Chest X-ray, AP view. Patient: 33 years old, sex M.
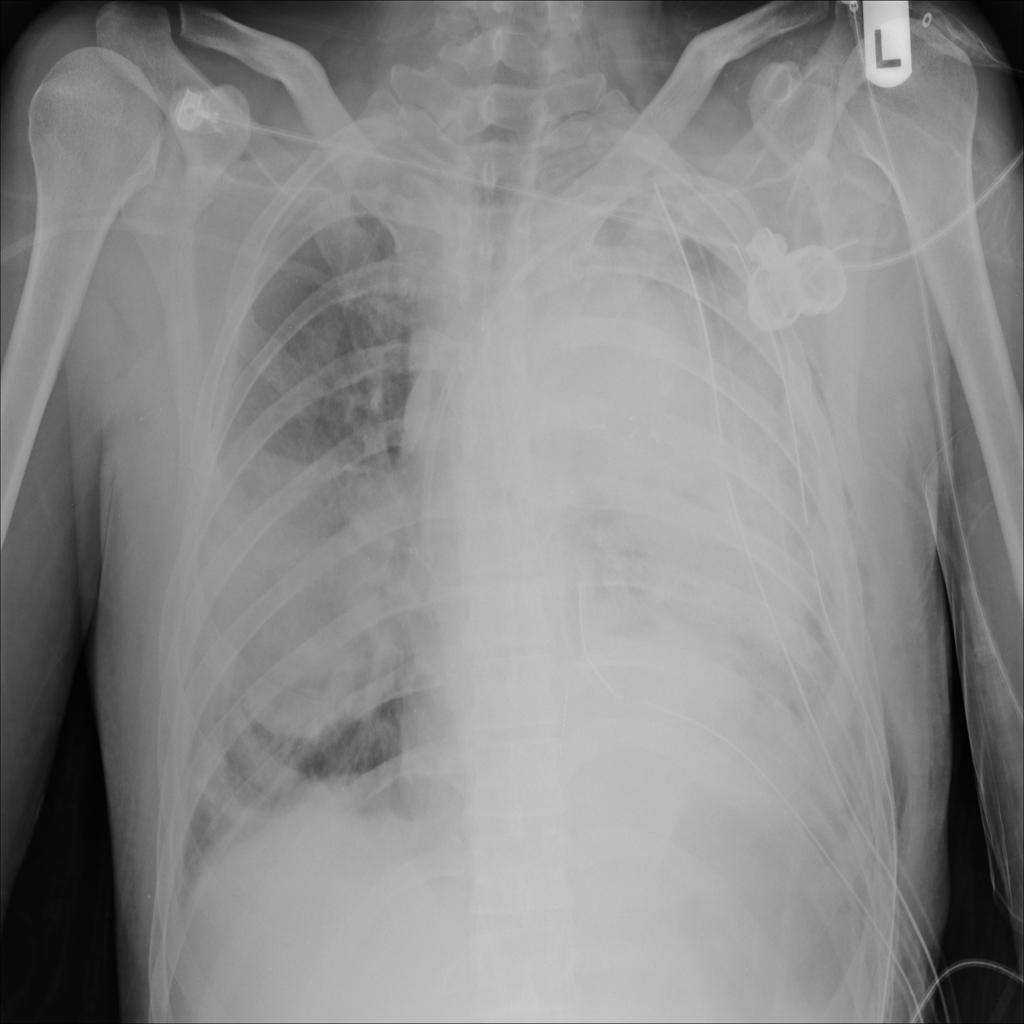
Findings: Emphysema